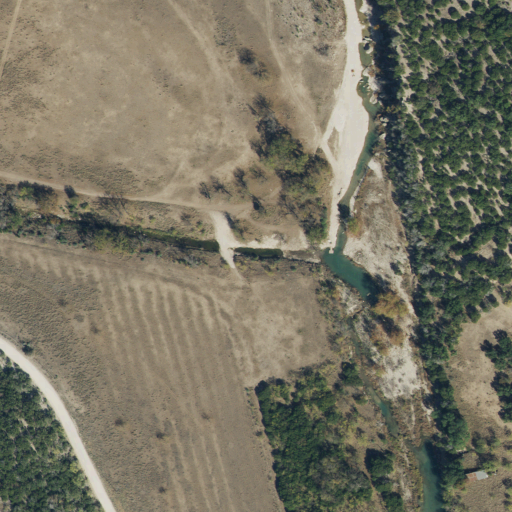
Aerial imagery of valley in Texas named Gilliam Draw containing shrub, evergreen forest, woody wetlands, and medium intensity development